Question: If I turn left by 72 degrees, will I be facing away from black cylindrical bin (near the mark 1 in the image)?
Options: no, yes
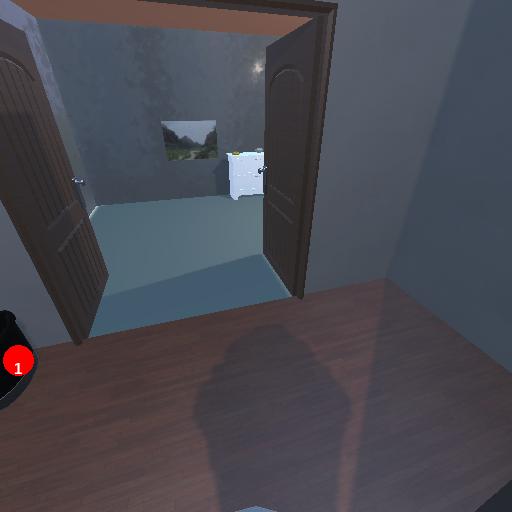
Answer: no